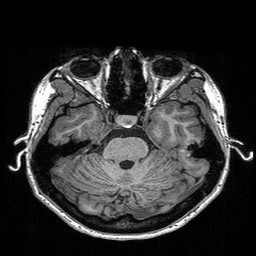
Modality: T1w
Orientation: coronal
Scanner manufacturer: siemens
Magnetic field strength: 3 T